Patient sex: F
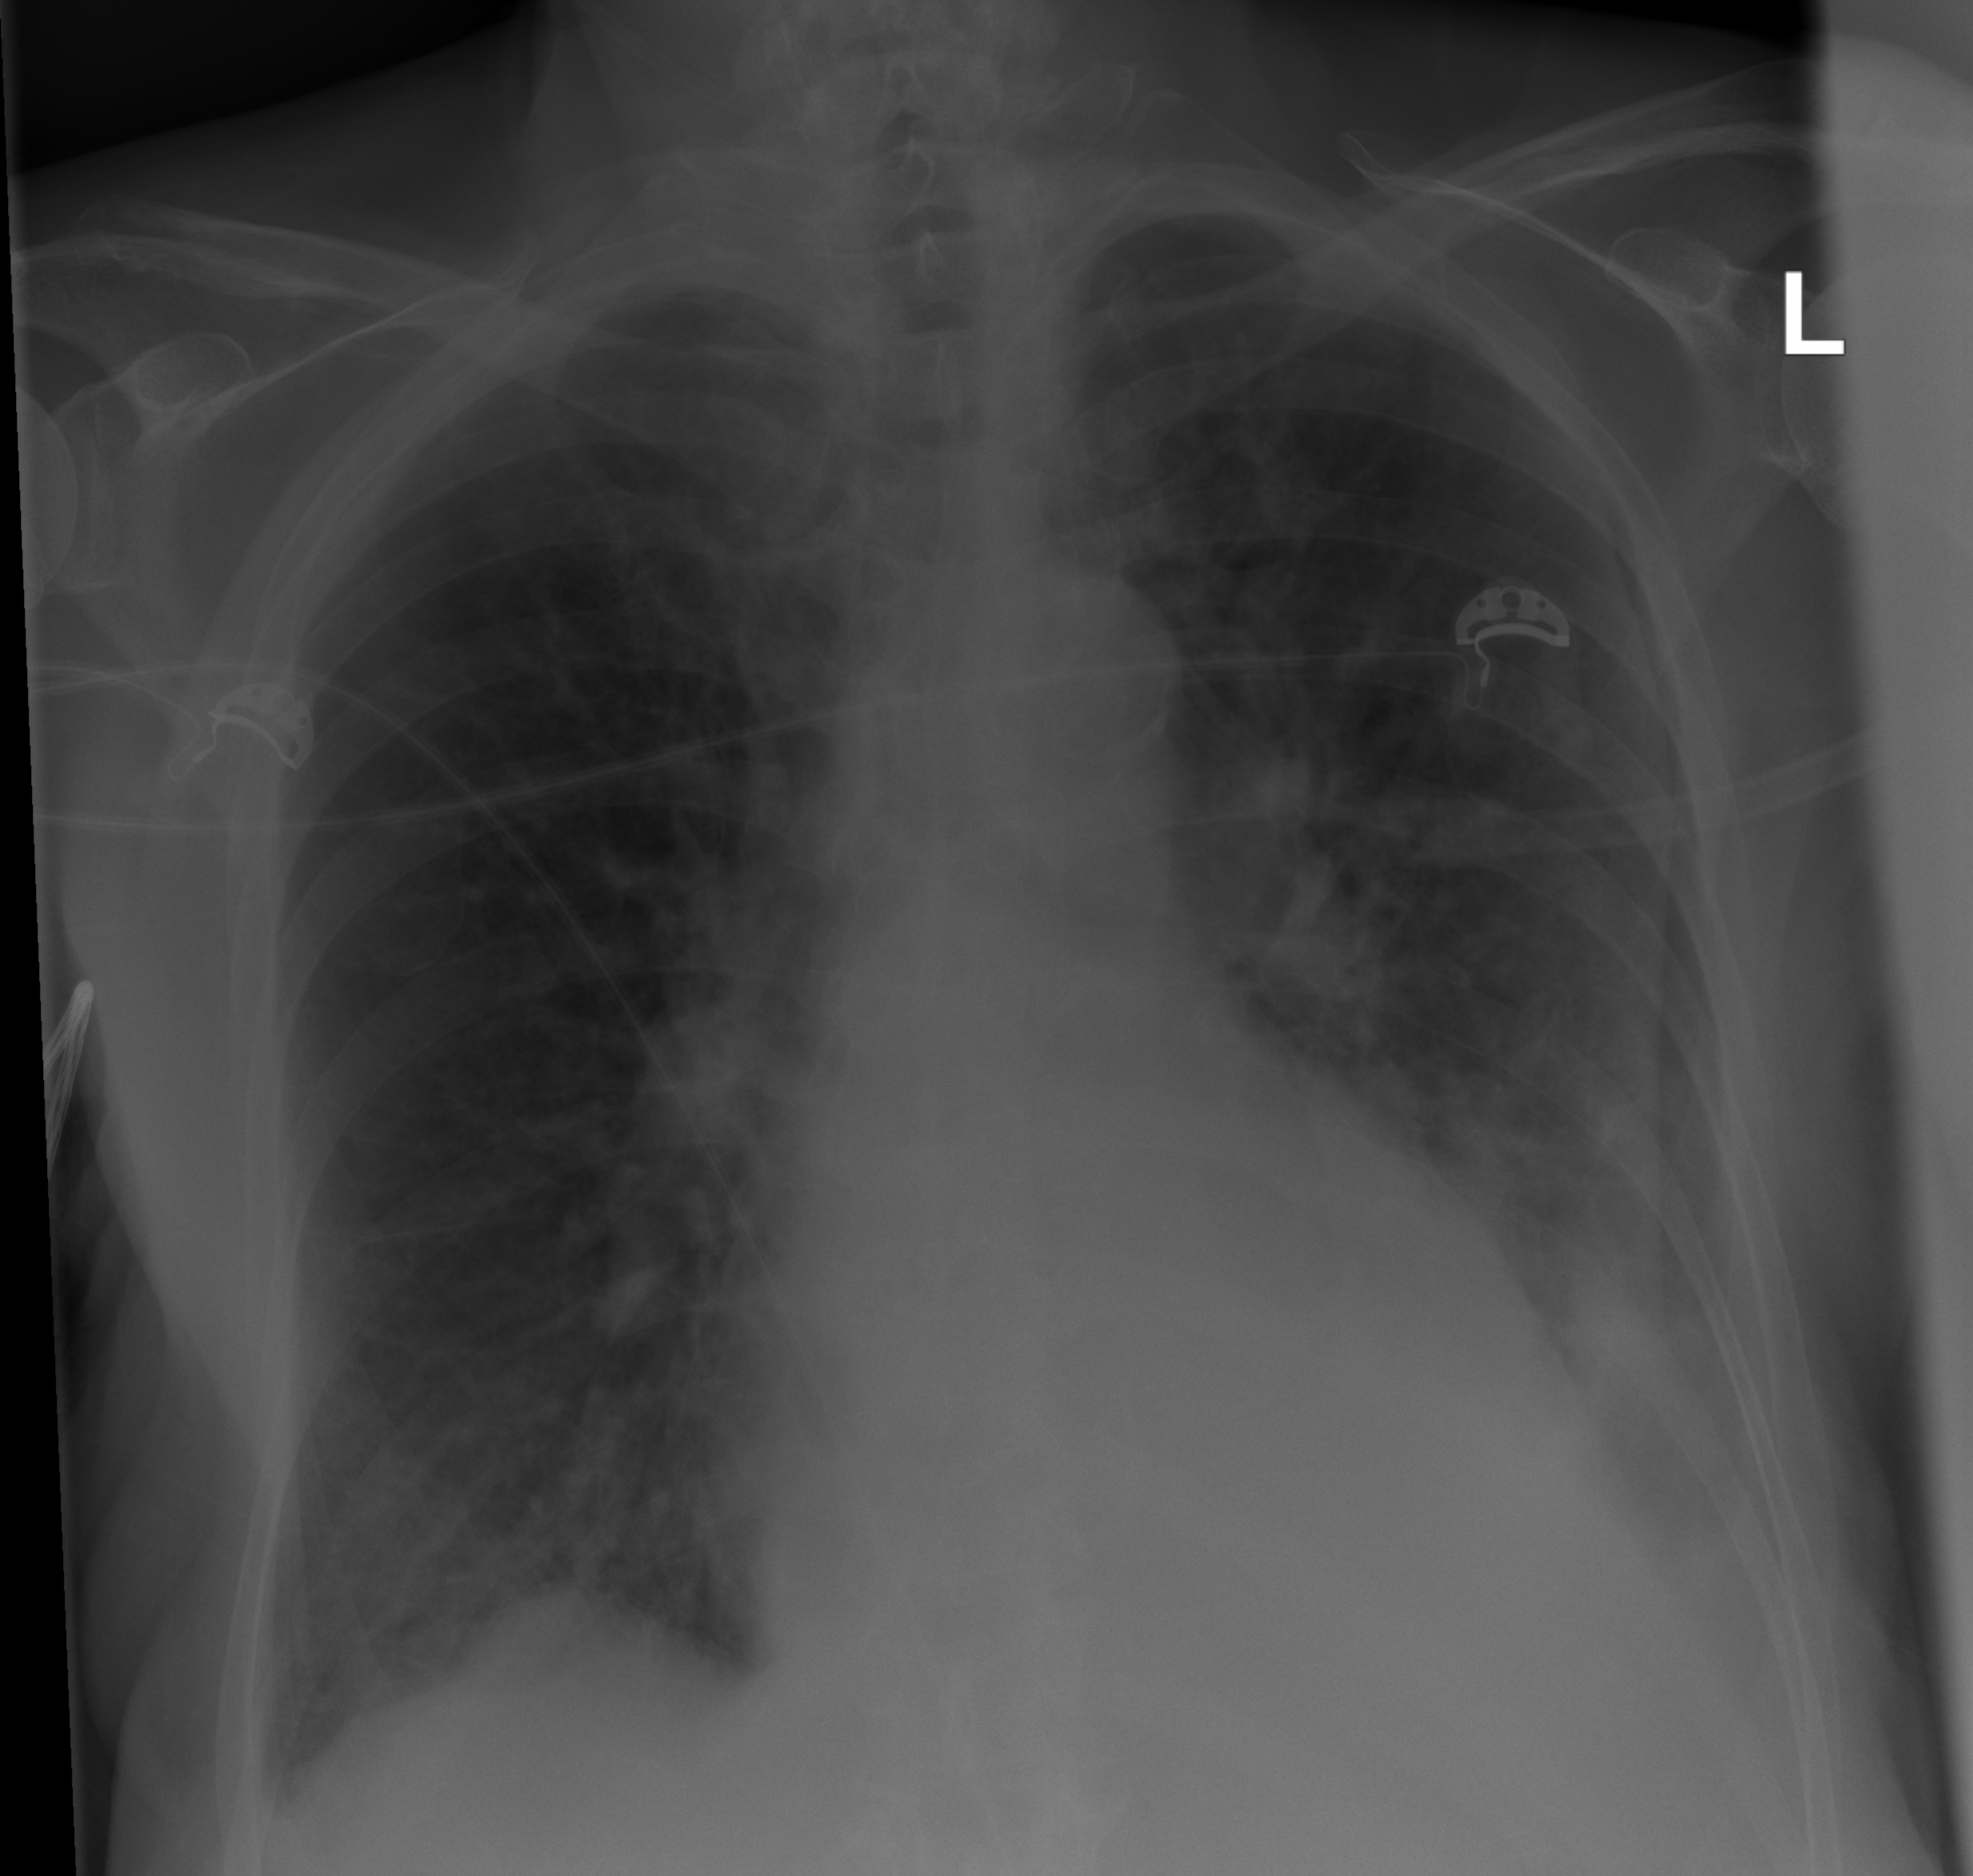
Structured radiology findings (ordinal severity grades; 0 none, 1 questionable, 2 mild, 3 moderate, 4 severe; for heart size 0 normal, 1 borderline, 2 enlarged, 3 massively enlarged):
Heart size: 1
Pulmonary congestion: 0
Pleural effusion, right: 2
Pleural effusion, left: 2
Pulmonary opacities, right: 2
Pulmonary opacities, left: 2
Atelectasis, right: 2
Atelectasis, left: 2